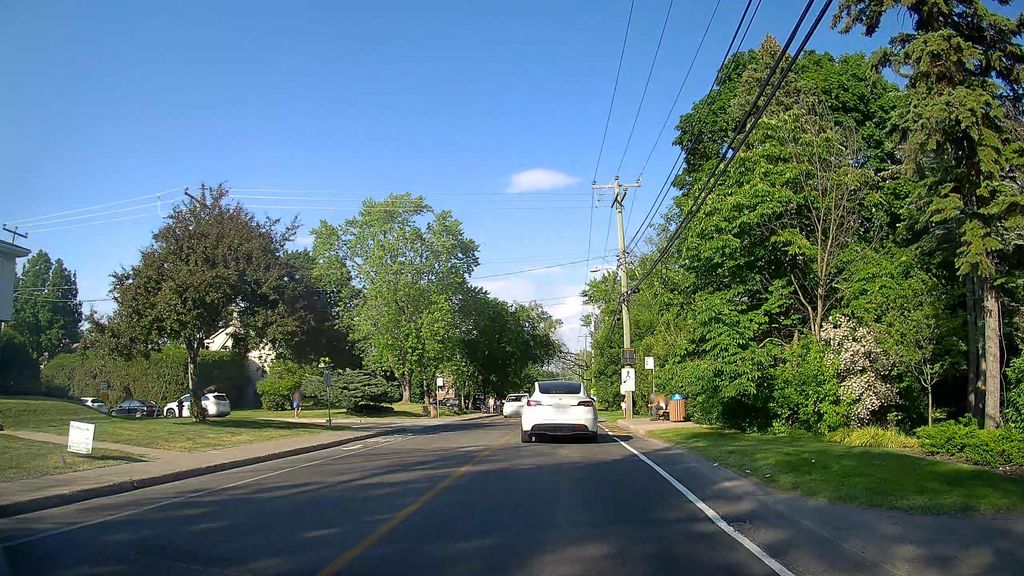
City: montreal